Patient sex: M
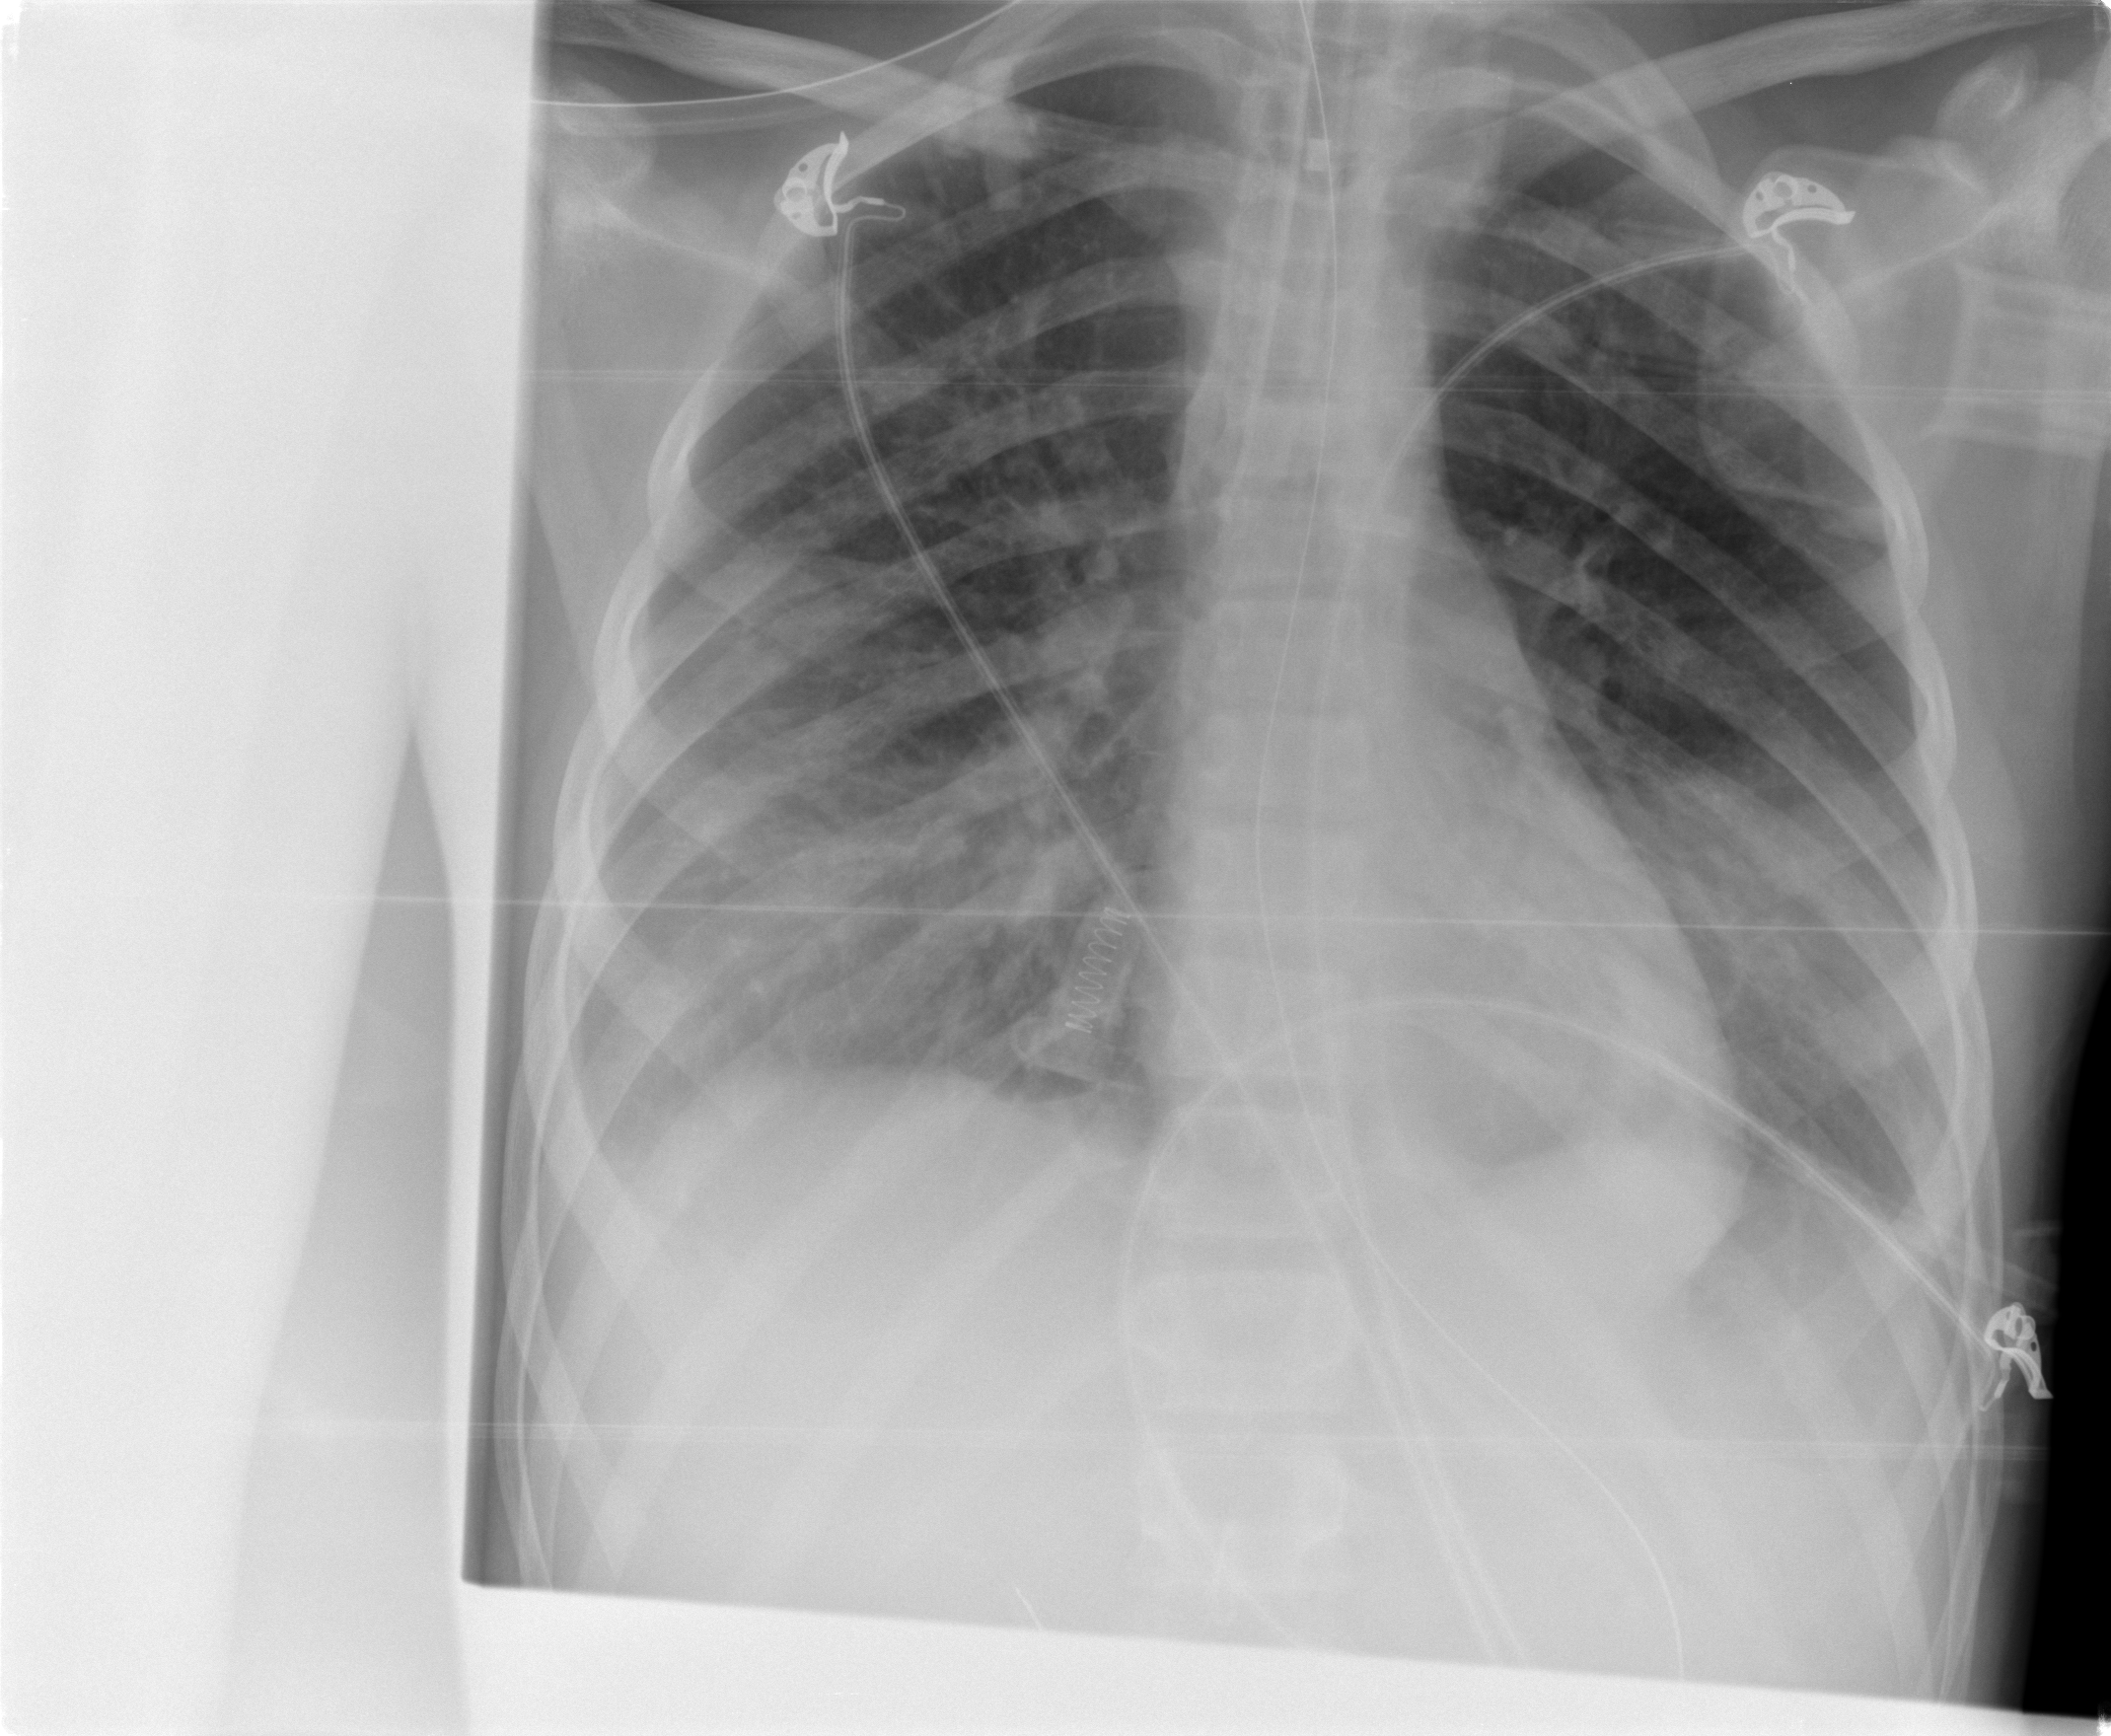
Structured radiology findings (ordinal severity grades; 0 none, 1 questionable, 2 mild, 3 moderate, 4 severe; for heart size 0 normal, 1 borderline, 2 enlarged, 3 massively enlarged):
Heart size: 0
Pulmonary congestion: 0
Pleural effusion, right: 0
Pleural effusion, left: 0
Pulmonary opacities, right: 2
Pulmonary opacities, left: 2
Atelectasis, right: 0
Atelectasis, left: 0